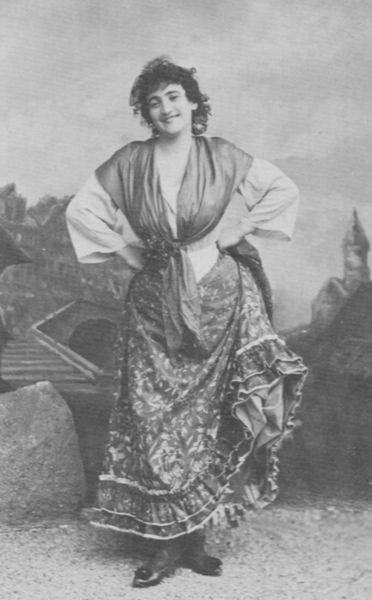
Titel: Emma Calvé (1858-1942), Sängerin in "Carmen"
Künstler: Atelier Nadar
Institution: unbekannt
Schlagwörter: dunkel, felsen, gemälde, hand, himmel, schatten, umhang, weiß, bäume, kirchturm, landschaft, see, ausschnitt, blume, frau, frisur, grau, haar, hell, hintergrund, hut, kleid, kleider, licht, profil, schwarz, zeichnung, dach, dame, haus, schal, tuch, muster, rock, schleife, tanz, hemd, jung, wand, arme, augen, bluse, falten, gesicht, kleidung, knoten, stein, steine, ärmel, bildnis, portrait, porträt, signatur, vorhang, ferne, horizont, häuser, natur, weite, brücke, kirche, boden, gewand, haare, saum, bühne, tanzen, locken, schulter, turm, lächeln, spanien, taille, schrift, ort, ballerinas, schuhe, russland, fels, dorf, dunst, lila, violett, platz, ausdruck, bank, bühnenbild, treppe, überwurf, rüsche, rüschen, lächelnd, stola, kokett, abbild, schauspiel, foto, fotografie, photographie, bad, lachen, strümpfe, tusche, offen, zigeuner, schwarzweiss, leinwand, stiefel, älter, photo, tracht, verschränkt, zigeunerin, geblümt, schultertuch, hüfte, gebunden, fröhlich, locker, freundlich, gerafft, geknotet, tunnel, dunkelhaarig, roma, volkstanz, esmeralda, armenien, schwarweiss, aufmachung, brustbinder, cshuhe, gelupft, sinthi, verlockend